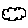
Label: cloud